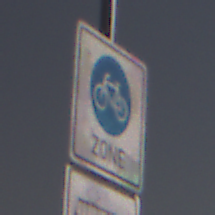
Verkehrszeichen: BeginnFahrradzone
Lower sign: MehrspurigeFahrzeugeFrei7
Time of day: Night
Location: Outdoor (Nature)
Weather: Clear
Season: NotSpecified
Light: Natural